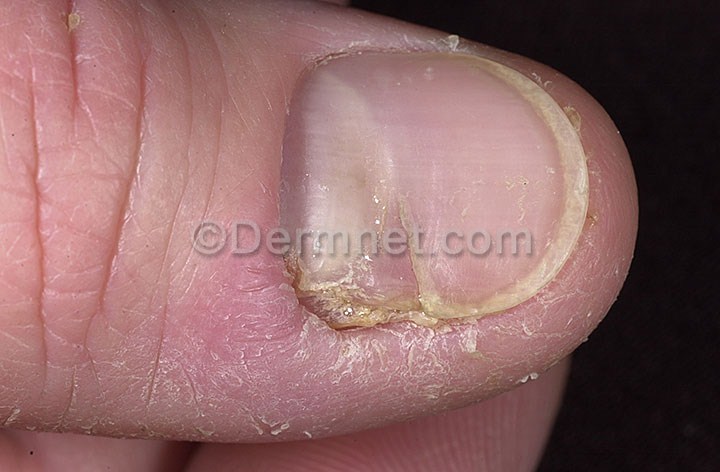
Disease: Nail Fungus and other Nail Disease